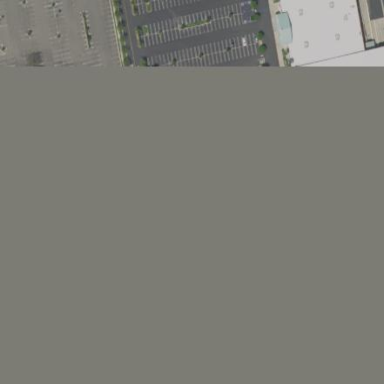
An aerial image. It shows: Retail area.